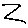
Label: zigzag